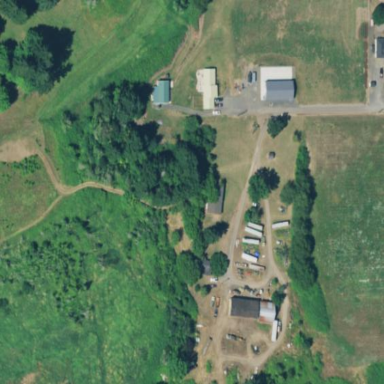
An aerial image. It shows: Farmyard area.